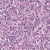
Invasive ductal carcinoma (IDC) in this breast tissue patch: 1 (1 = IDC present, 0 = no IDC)